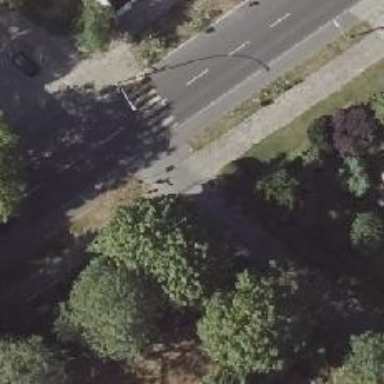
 and diagonal on-street parking on the left lane."